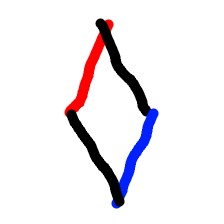
Shape: rhombus